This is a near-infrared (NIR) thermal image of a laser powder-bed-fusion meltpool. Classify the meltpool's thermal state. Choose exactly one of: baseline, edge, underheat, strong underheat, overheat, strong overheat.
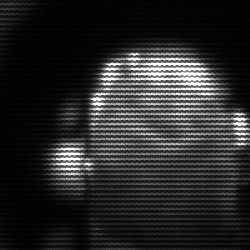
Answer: baseline